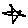
Label: star